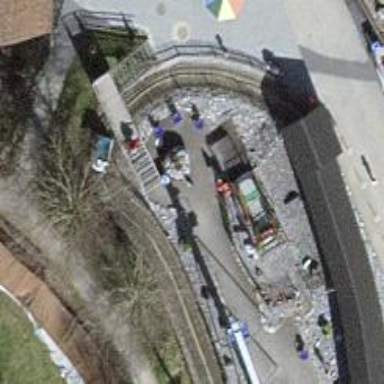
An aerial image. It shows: Amusement ride.